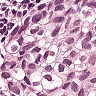
Metastatic tissue present: yes